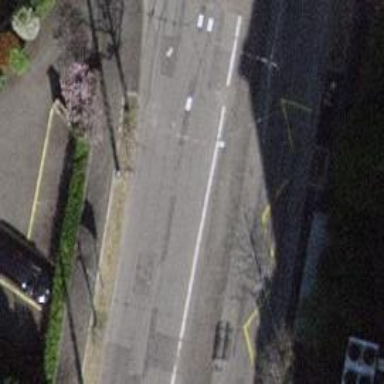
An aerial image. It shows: Trolleybus stop position for public transport.